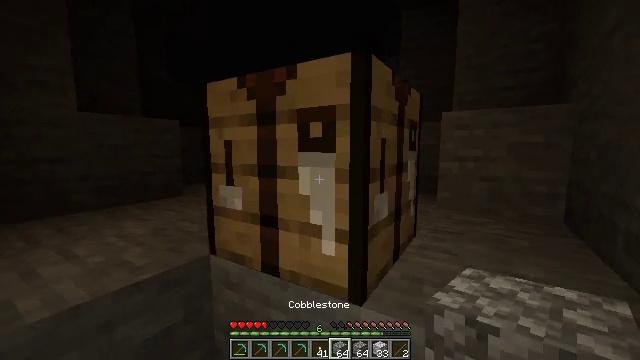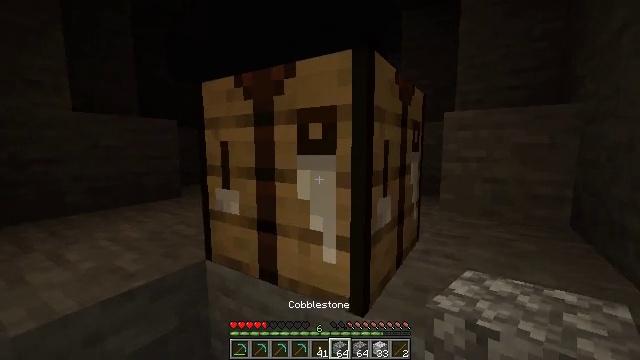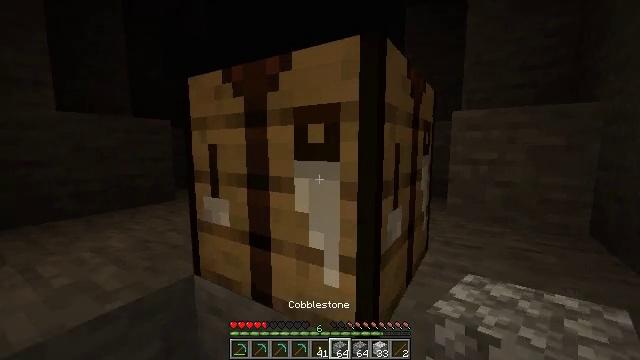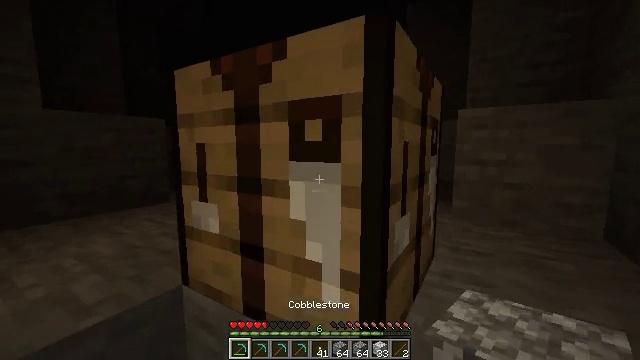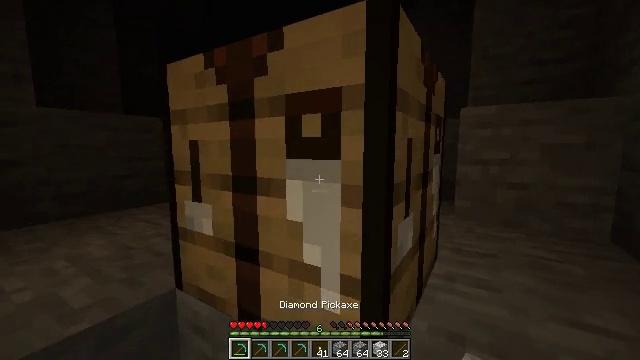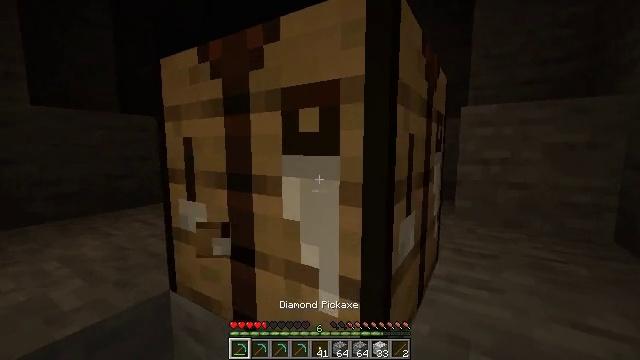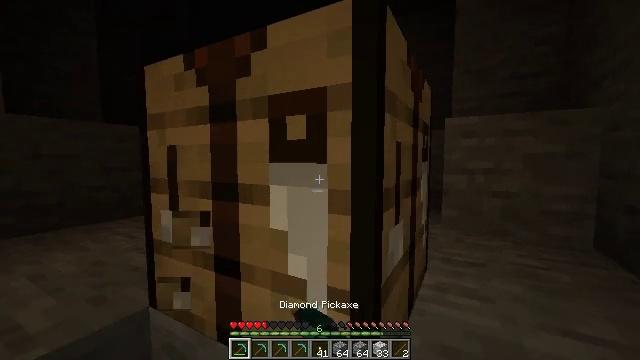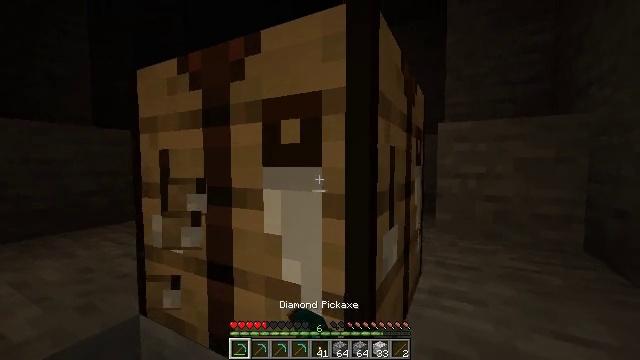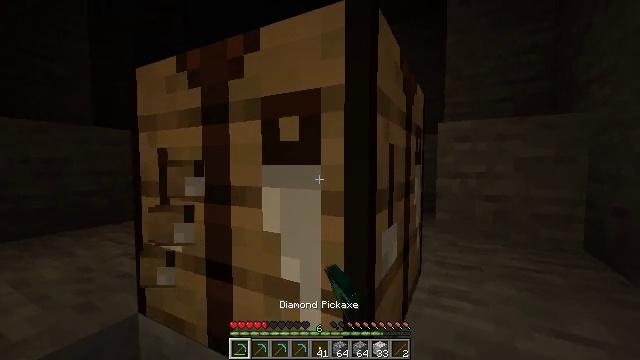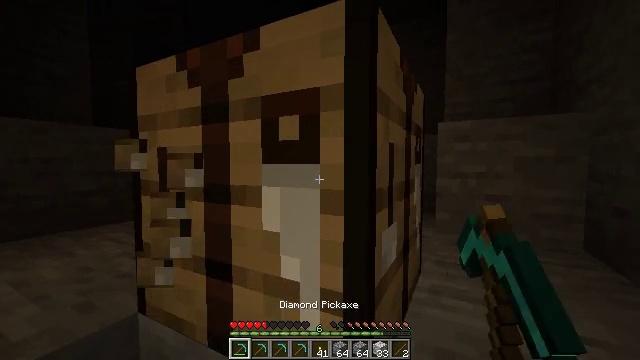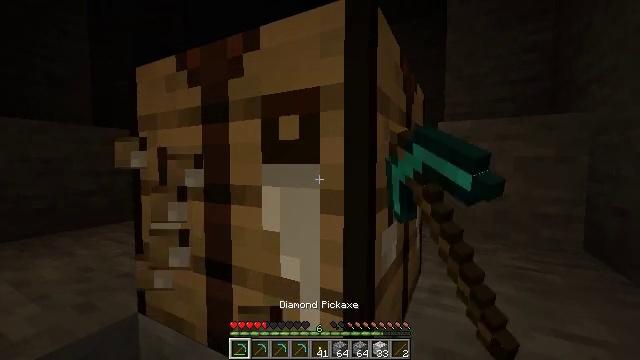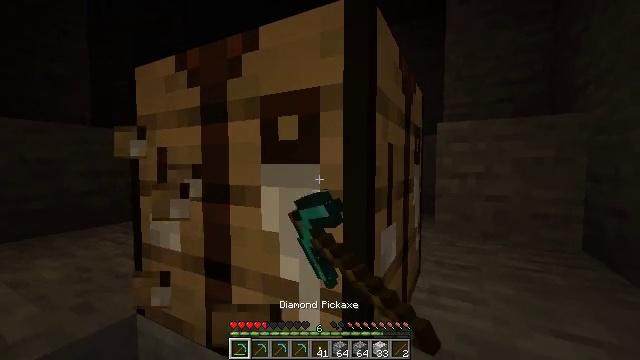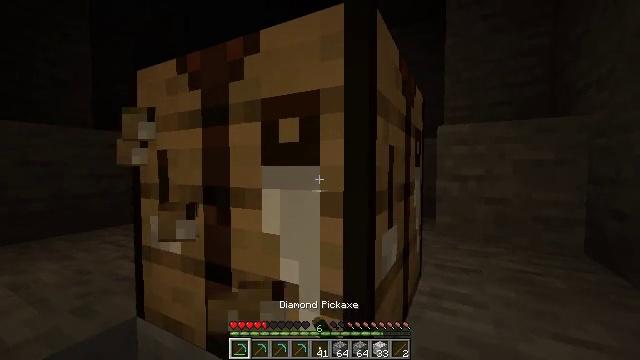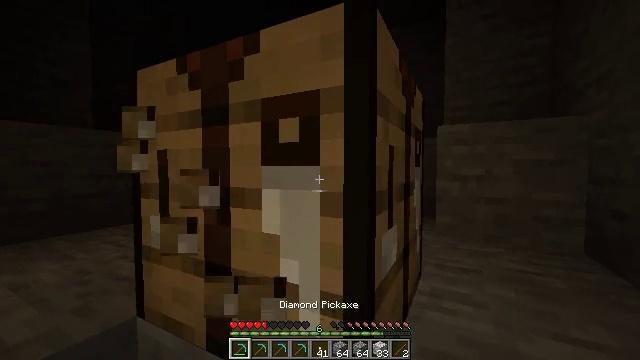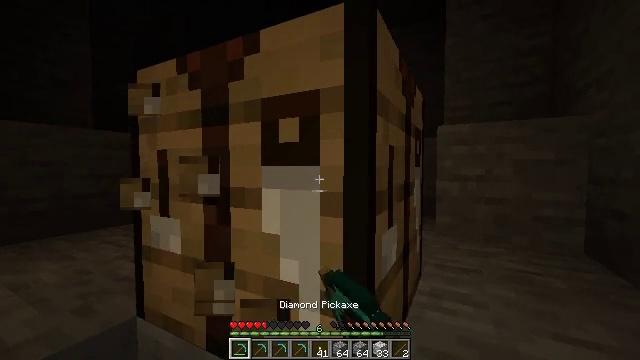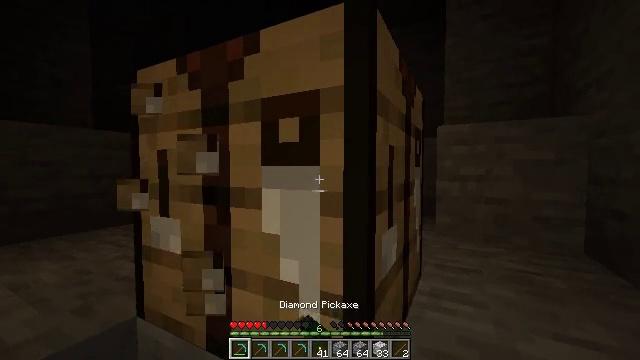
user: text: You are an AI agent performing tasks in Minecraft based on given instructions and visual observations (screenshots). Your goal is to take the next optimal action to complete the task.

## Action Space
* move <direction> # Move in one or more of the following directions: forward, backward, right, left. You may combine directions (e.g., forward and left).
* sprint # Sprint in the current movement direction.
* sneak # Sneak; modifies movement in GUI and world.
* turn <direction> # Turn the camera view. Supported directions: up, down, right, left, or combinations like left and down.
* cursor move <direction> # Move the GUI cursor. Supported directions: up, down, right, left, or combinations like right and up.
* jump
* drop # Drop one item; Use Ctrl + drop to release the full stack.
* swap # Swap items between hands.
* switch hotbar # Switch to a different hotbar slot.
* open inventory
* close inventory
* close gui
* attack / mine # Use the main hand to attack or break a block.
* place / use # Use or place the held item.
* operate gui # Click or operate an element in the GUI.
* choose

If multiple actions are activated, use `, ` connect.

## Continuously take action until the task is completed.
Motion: motion action
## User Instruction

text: Recycle the crafting table.
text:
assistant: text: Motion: move forward
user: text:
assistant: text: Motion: no_op
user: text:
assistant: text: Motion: switch to hotbar 1
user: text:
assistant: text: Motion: switch to hotbar 1
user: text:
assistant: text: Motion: attack / mine
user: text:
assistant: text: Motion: turn right and up, attack / mine
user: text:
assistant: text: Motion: turn right and up, attack / mine
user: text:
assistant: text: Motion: attack / mine
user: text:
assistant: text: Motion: attack / mine
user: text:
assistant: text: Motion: attack / mine
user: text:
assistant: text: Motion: attack / mine
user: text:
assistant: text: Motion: attack / mine
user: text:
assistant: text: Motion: attack / mine
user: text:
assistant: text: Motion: attack / mine
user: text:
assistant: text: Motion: attack / mine
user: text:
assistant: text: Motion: attack / mine
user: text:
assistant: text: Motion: turn left, attack / mine
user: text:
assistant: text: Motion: attack / mine
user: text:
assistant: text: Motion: attack / mine
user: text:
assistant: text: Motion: attack / mine
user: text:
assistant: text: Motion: attack / mine
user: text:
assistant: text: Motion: attack / mine
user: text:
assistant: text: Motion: attack / mine
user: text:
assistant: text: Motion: attack / mine
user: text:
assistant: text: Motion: attack / mine
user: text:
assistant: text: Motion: attack / mine
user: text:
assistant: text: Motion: attack / mine
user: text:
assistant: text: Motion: attack / mine
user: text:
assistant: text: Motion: attack / mine
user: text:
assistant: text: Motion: attack / mine